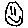
Label: smiley face